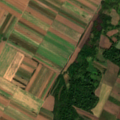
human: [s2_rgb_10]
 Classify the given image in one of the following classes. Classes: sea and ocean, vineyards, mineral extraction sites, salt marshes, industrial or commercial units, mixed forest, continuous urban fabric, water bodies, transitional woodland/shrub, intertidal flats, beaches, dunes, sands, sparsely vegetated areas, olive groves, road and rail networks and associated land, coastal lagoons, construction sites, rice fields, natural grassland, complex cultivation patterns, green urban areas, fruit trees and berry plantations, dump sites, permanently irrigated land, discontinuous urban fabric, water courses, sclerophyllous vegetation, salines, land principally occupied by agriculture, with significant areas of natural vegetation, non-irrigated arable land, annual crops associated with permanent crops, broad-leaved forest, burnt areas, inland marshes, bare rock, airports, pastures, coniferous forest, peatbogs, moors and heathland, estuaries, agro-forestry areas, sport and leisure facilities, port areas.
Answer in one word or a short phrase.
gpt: non-irrigated arable land, land principally occupied by agriculture, with significant areas of natural vegetation, broad-leaved forest, transitional woodland/shrub